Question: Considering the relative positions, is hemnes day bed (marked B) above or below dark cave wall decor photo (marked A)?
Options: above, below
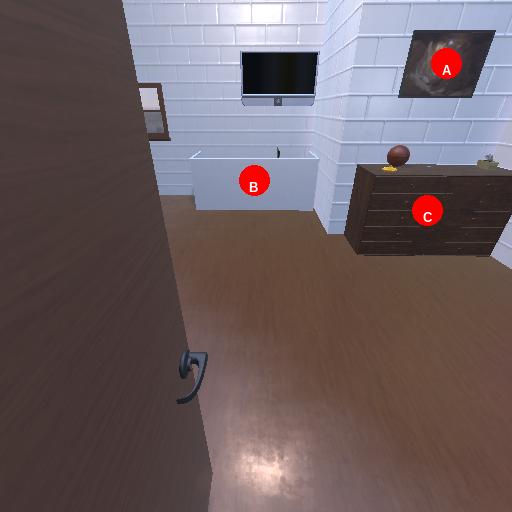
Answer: above